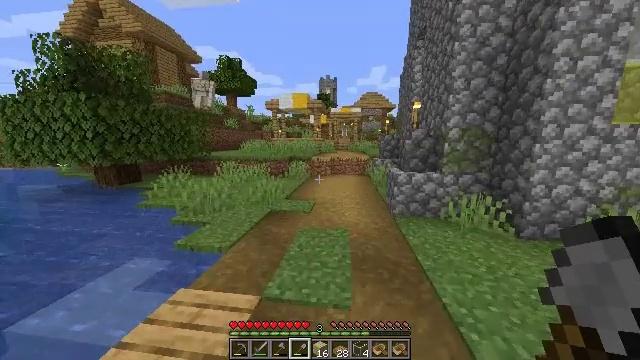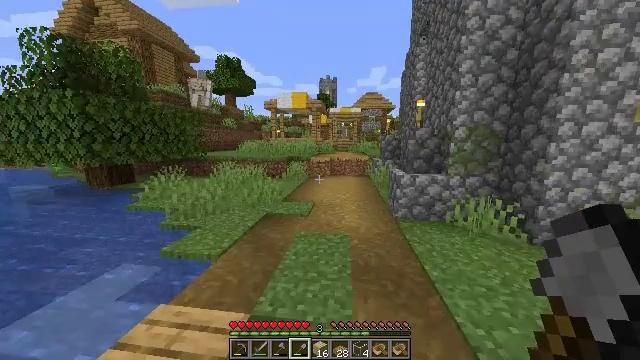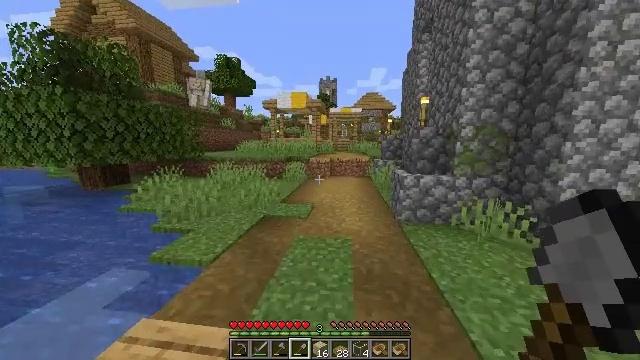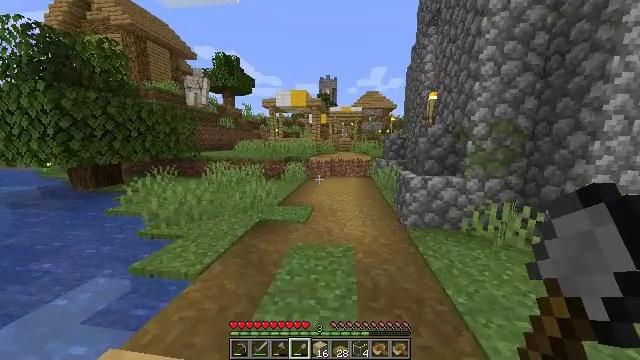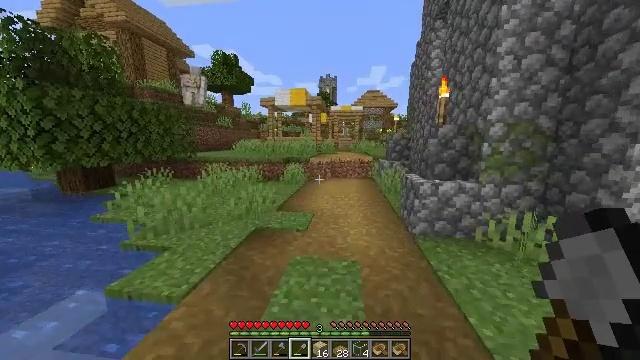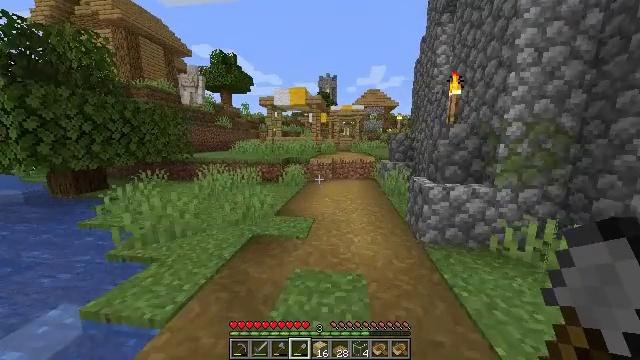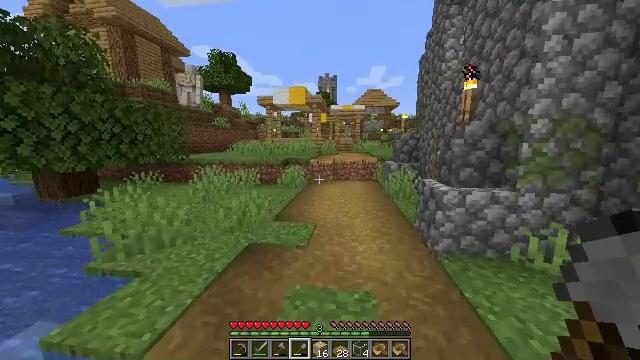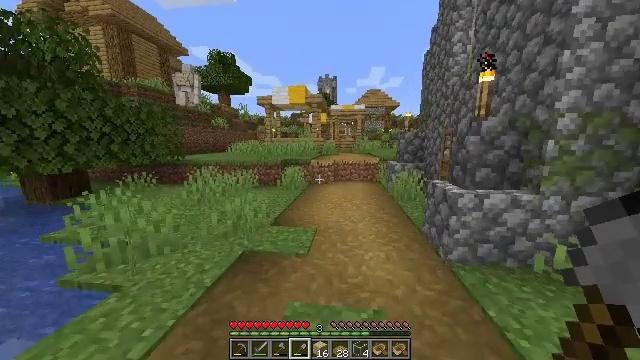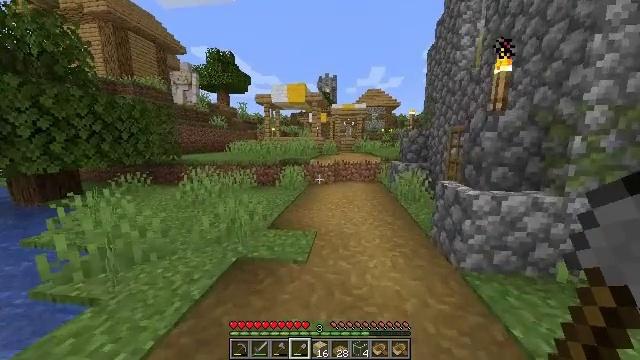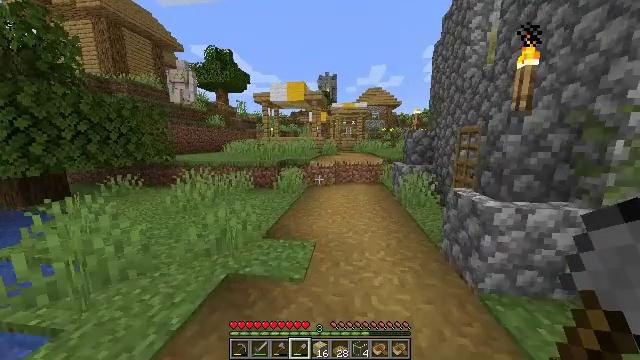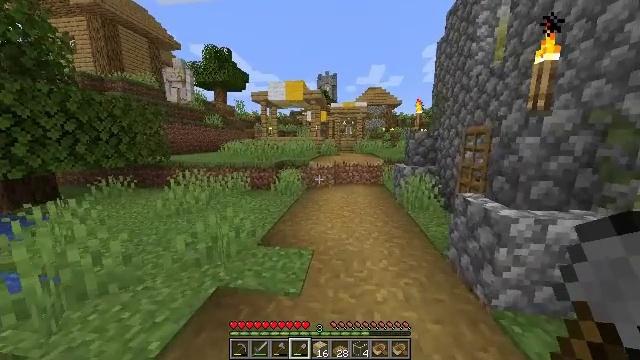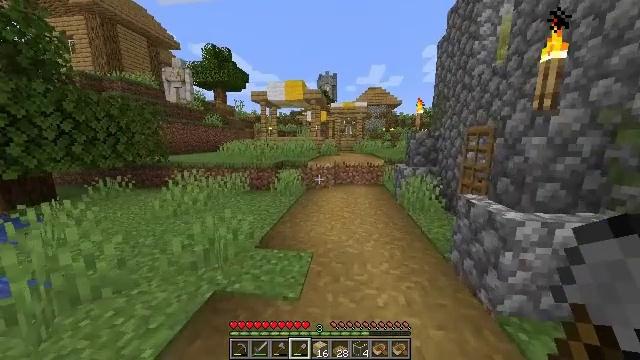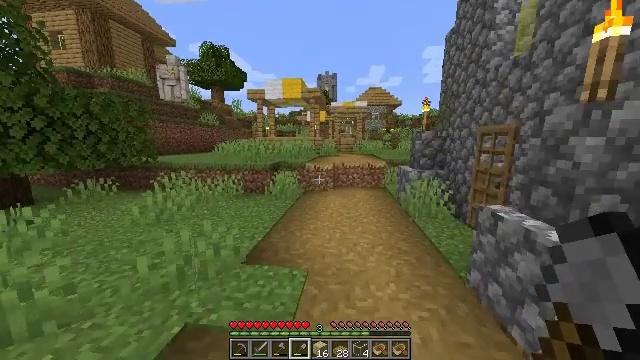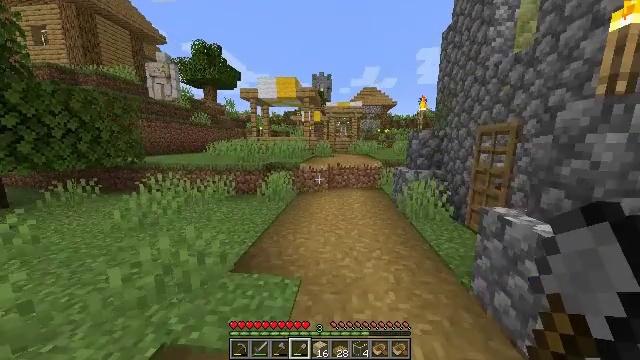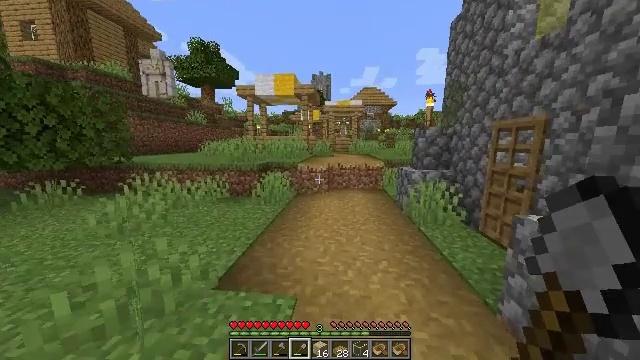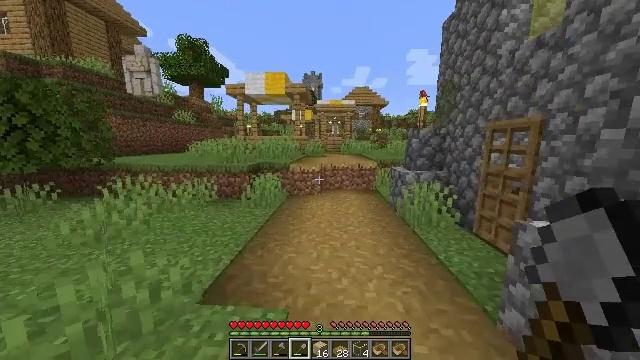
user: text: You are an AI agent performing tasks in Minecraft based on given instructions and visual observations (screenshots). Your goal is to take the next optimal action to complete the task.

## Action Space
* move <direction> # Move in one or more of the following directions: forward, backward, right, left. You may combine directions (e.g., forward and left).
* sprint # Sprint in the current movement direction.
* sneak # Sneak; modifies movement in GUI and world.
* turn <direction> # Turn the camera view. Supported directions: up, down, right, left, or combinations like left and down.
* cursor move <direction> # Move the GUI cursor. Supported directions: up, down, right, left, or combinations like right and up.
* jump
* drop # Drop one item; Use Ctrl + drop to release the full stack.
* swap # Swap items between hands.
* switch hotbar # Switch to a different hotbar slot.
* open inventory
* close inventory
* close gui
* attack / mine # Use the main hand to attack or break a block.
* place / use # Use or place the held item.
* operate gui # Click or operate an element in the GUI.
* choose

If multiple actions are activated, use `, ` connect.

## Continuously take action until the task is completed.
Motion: motion action
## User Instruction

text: Gather sugar cane for crafting.
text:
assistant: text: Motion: move forward, sprint
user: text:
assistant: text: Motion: move forward, sprint
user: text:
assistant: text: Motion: move forward, sprint
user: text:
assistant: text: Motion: move forward, sprint
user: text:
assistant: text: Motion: move forward, sprint
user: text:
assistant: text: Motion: move forward, sprint
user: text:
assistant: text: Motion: move forward, sprint
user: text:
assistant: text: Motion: move forward, sprint
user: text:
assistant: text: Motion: move forward, sprint
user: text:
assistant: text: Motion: move forward, sprint
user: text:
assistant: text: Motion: move forward, sprint
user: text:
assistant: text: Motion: move forward, sprint
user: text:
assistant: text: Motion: move forward, sprint, turn right
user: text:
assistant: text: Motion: move forward, sprint
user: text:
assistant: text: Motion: move forward, sprint, turn right
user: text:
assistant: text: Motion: move forward, sprint, turn right
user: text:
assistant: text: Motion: move forward, sprint
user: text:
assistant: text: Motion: move forward, sprint, turn right
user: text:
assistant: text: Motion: move forward, sprint
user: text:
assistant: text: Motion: move forward, sprint
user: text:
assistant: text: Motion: move forward, sprint
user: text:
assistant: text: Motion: move forward, sprint
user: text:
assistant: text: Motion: move forward, sprint
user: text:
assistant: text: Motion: move forward, sprint
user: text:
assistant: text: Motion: move forward, sprint
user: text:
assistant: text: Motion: move forward, sprint
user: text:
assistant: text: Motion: move forward, sprint, turn right and down
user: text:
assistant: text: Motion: move forward, sprint, turn right
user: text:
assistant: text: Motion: move forward, sprint
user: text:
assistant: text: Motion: move forward, sprint